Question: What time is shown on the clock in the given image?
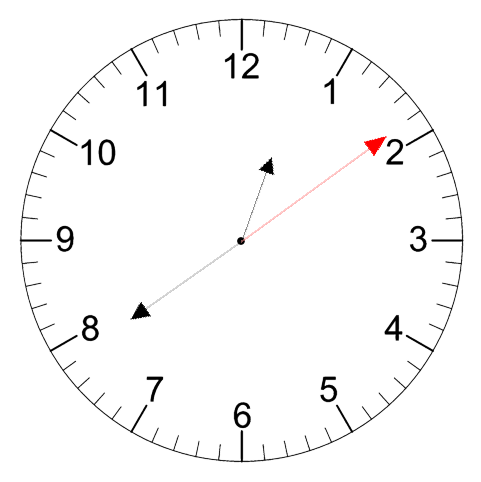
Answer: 12:39:09